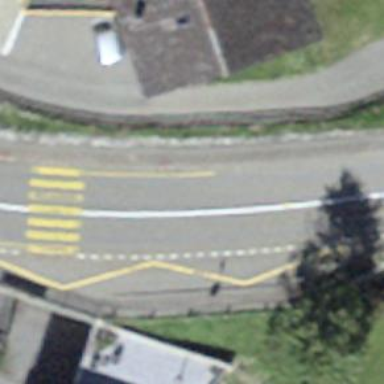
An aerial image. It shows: Bus stop with stop position for public transport.